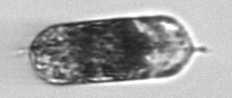
Label: Hemiaulus